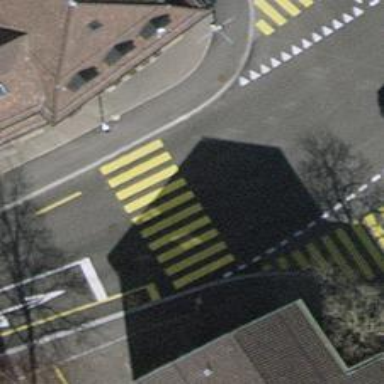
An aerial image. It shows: Crossing with traffic signals.